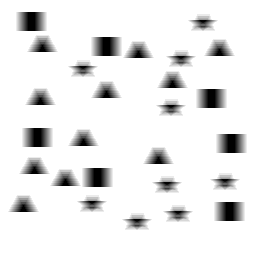
Squares: 7
Triangles: 11
Stars: 9
Total shapes: 27